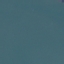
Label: SeaLake